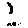
Label: moon